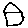
Label: house